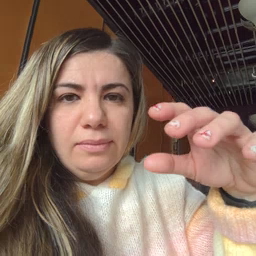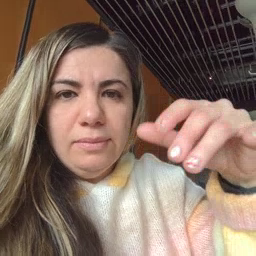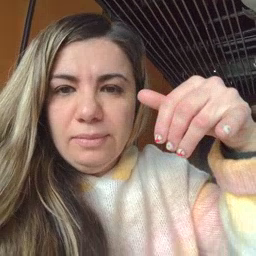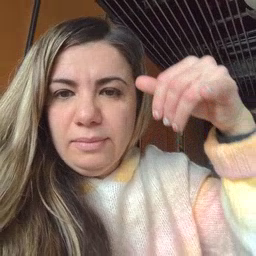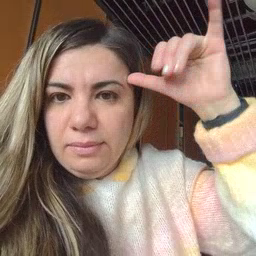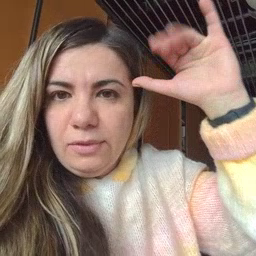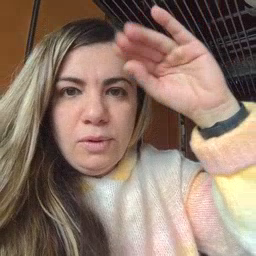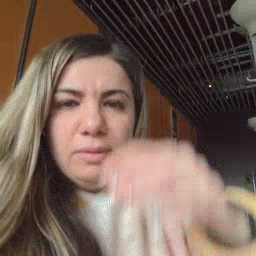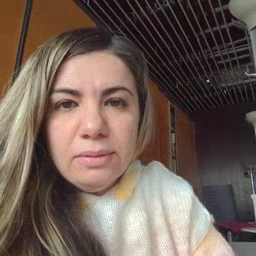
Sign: cowboy